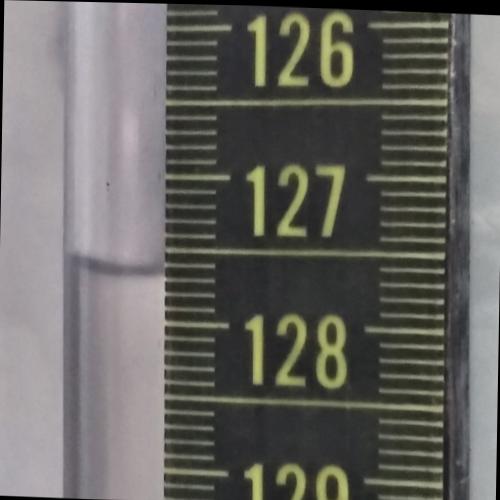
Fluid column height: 127.7 cm